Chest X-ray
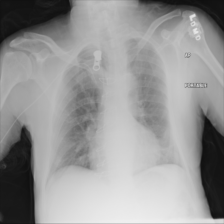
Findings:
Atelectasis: negative
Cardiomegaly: negative
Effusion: negative
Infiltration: negative
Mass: negative
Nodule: negative
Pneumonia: negative
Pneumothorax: negative
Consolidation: negative
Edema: negative
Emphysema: negative
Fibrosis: negative
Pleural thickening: negative
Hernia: negative